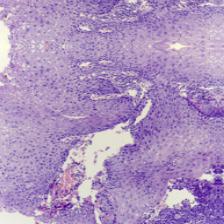
Diagnosis: OSCC